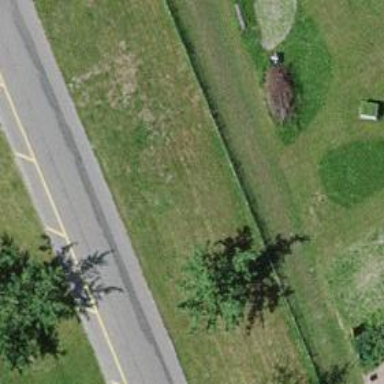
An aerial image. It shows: Avenue lined with deciduous broadleaved trees.